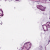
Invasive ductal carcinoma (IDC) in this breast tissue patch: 1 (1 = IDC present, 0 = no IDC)